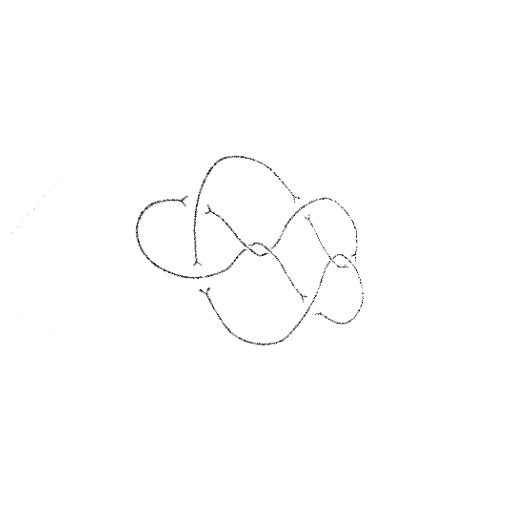
Crossing number: 8